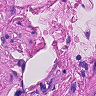
Metastatic tissue present: no